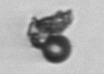
Label: bead